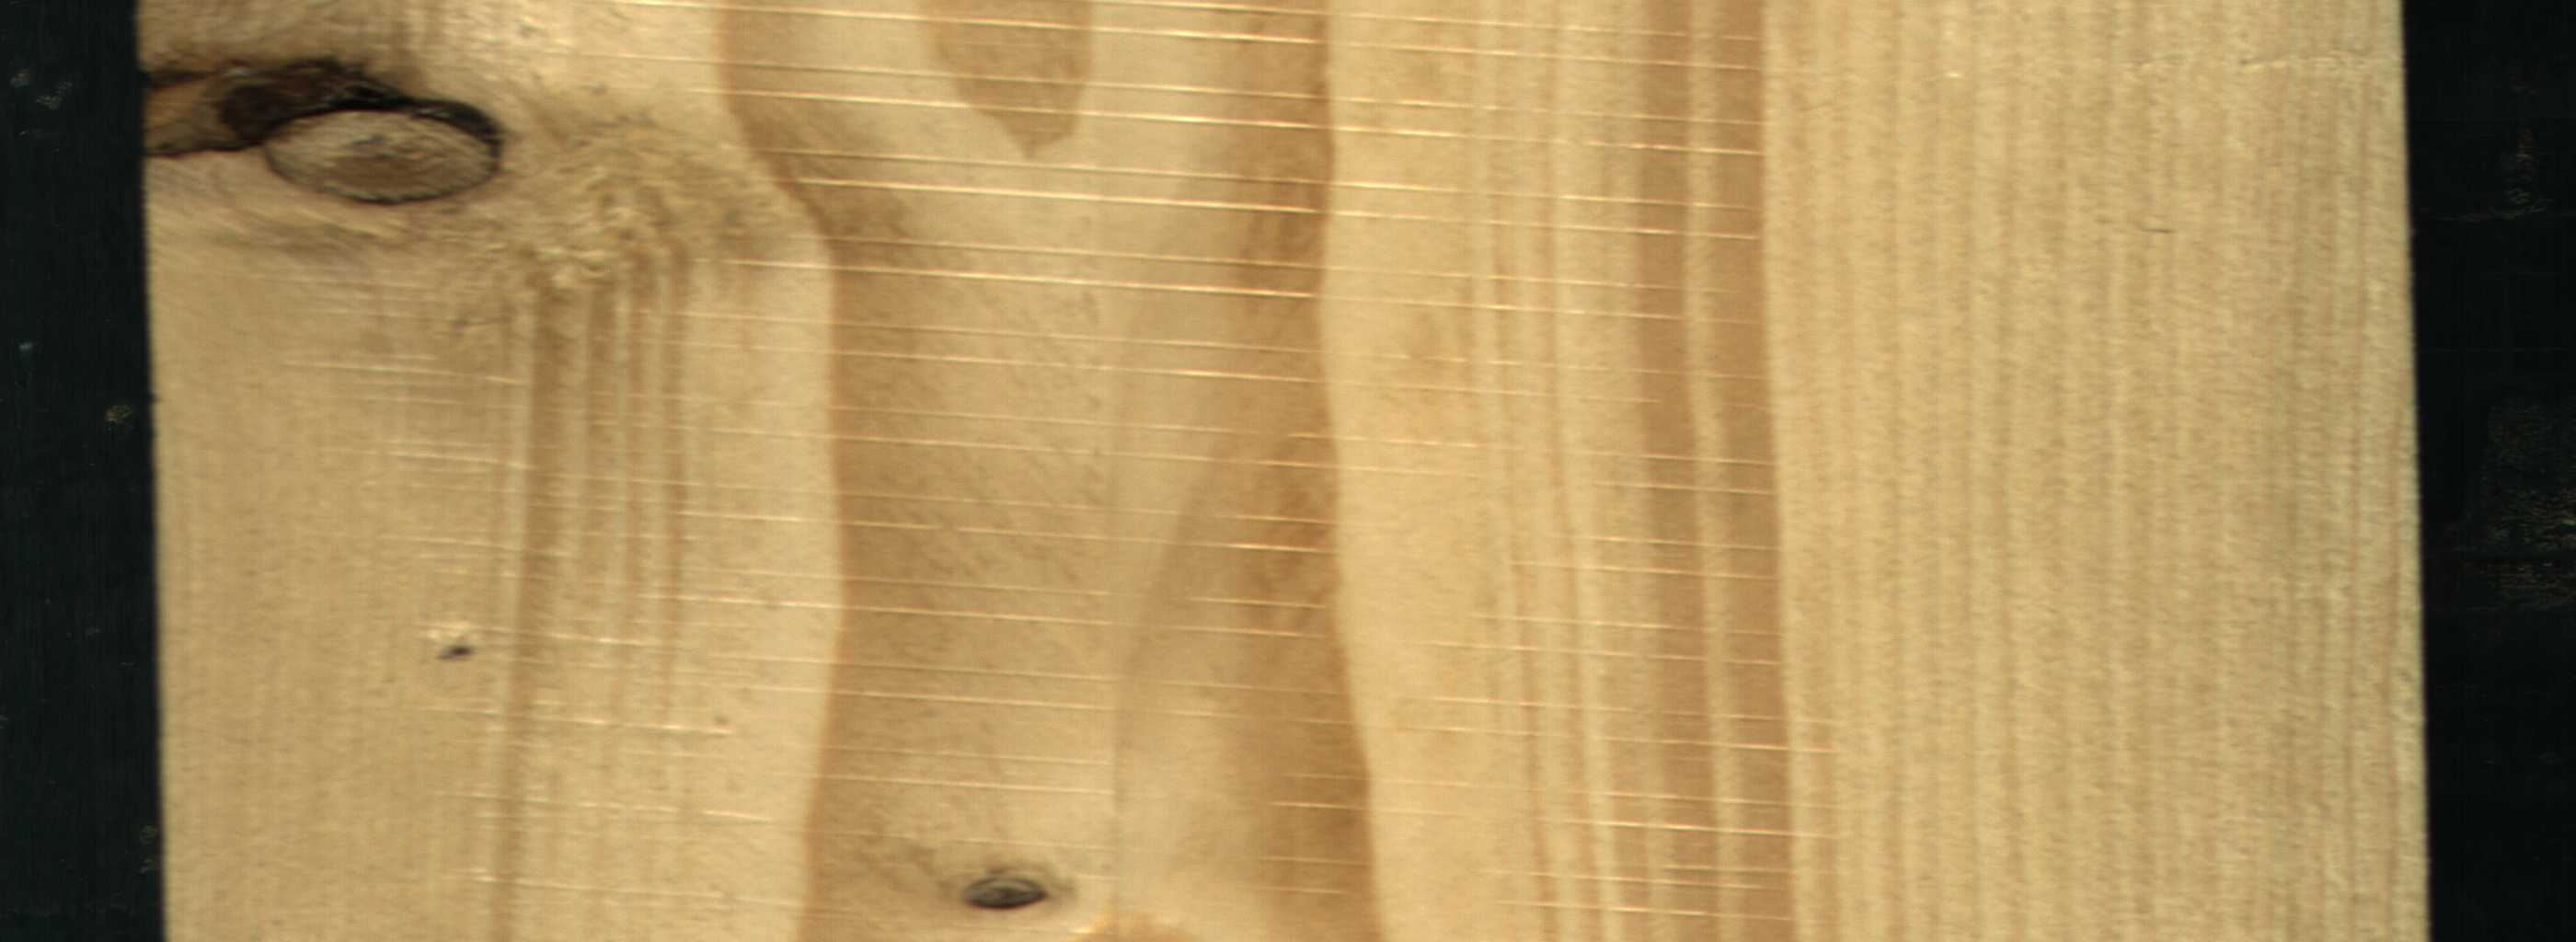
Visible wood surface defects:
Dead_Knot
Dead_Knot